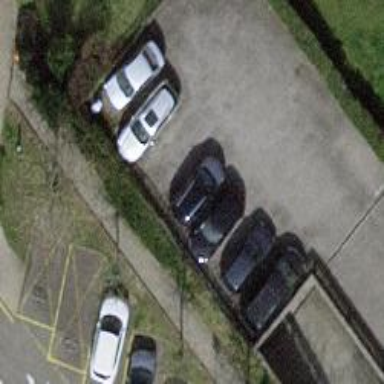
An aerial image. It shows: Parking area.